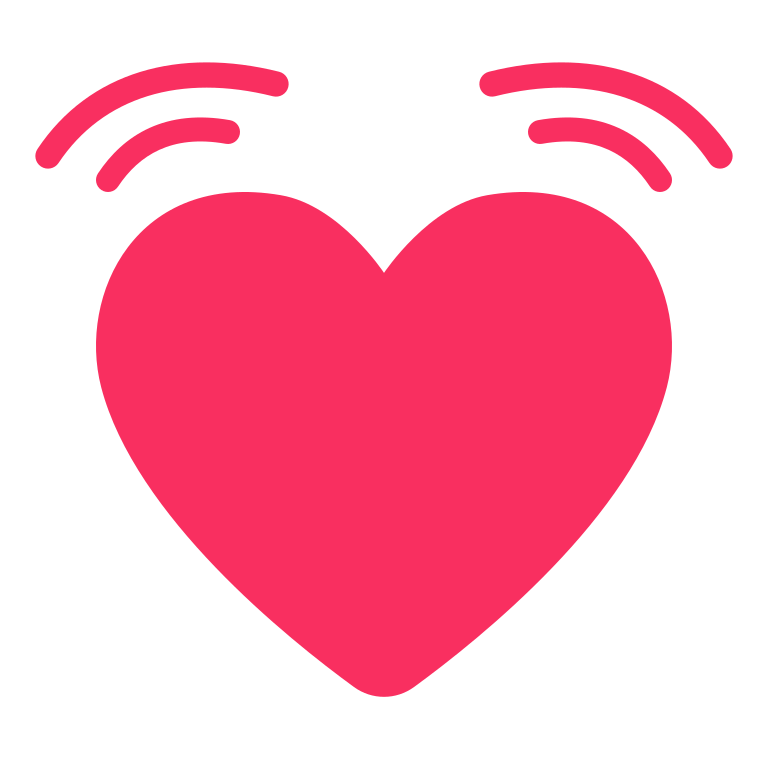
beating heart flat